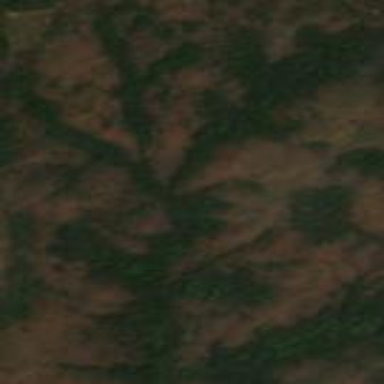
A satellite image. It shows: Forest area.